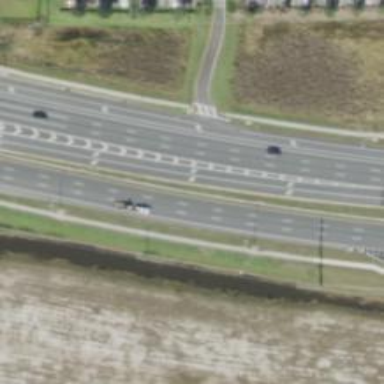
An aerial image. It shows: Primary link highway with asphalt surface.